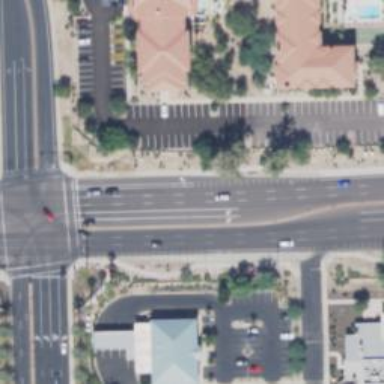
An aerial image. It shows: Secondary road with asphalt surface.